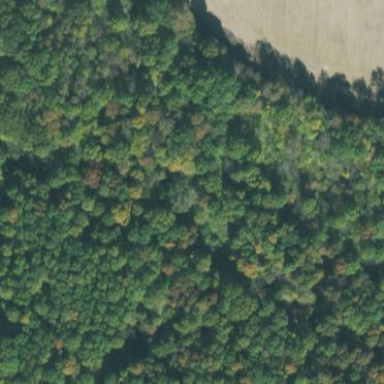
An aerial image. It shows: Forest area.